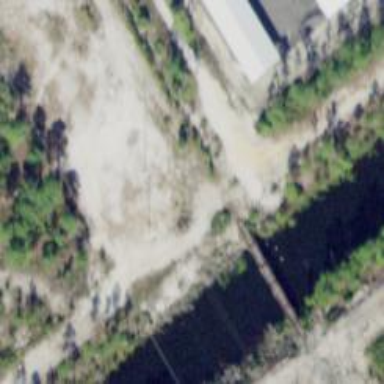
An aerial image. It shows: Disused railway spur bridge.